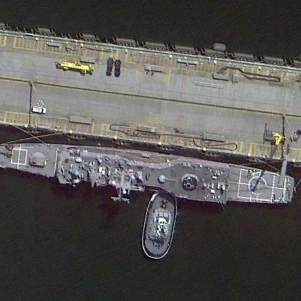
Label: Ticonderoga-class_cruiser